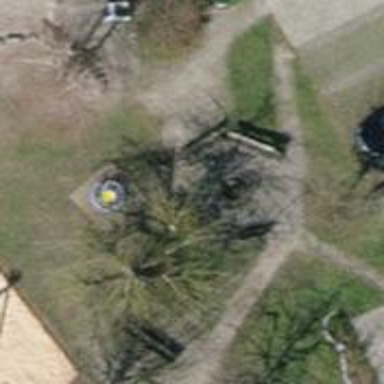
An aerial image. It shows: Brown bench.